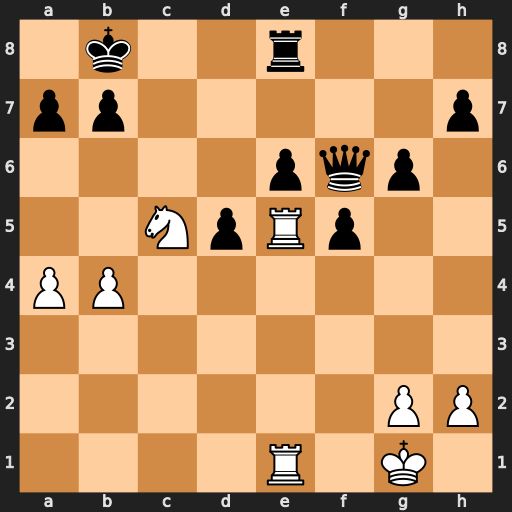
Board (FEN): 1k2r3/pp5p/4pqp1/2NpRp2/PP6/8/6PP/4R1K1
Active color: w
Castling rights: -
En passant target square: -
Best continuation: Nd7+ Kc8 Nxf6